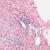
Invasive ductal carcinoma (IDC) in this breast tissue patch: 1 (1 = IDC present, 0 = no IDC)